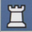
Piece: wR